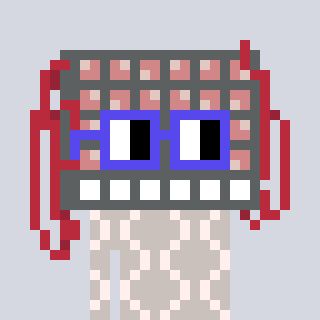
a pixel art character with square blue glasses, a turing-shaped head and a foggrey-colored body on a cool background